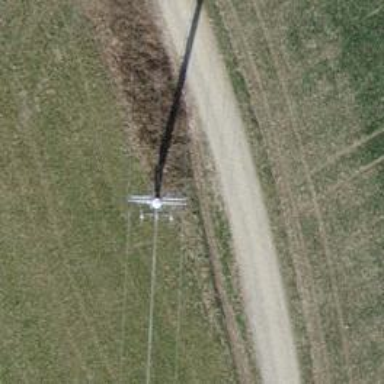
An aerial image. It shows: Power line in the image.